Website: macys
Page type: customer-info-address
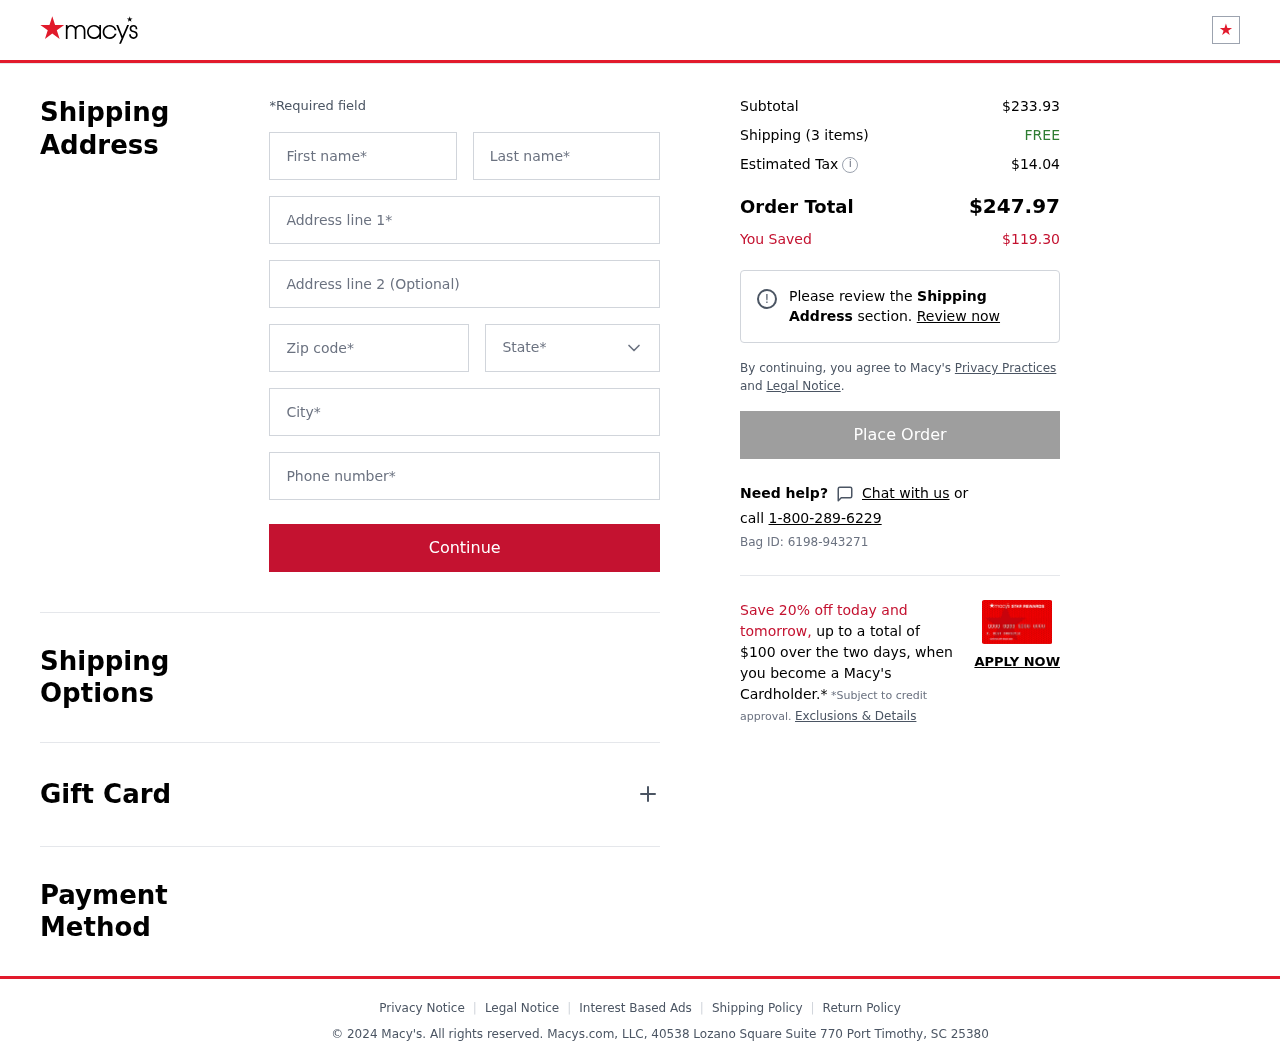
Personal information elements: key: PII_CITY
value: Port Timothy
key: PII_FIRSTNAME
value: Kathy
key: PII_LASTNAME
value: Stanley
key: PII_PHONE
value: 8746717715
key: PII_POSTCODE
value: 25380
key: PII_STATE
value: South Carolina
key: PII_STREET
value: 40538 Lozano Square Suite 770
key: PII_STREET2
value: Suite 490
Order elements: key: ORDER_SUBTOTAL
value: $233.93
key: ORDER_NUM_ITEMS
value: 3
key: ORDER_SHIPPING_COST
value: FREE
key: ORDER_TAX
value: $14.04
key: ORDER_TOTAL
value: $247.97
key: ORDER_SAVINGS
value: $119.30
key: ORDER_BAG_ID
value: Bag ID: 6198-943271